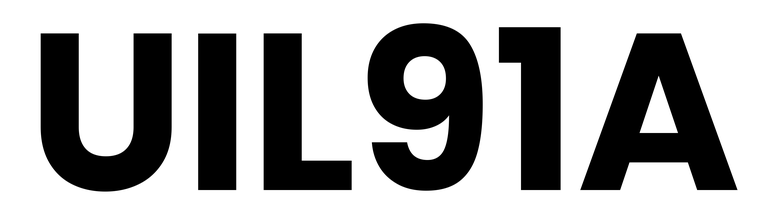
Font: Poppins-Bold